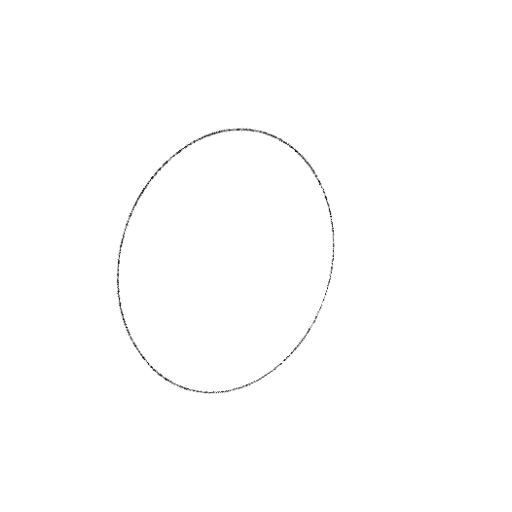
Crossing number: 0